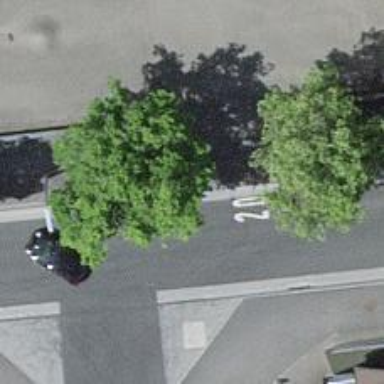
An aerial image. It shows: Living street with asphalt surface and sidewalks on both sides.